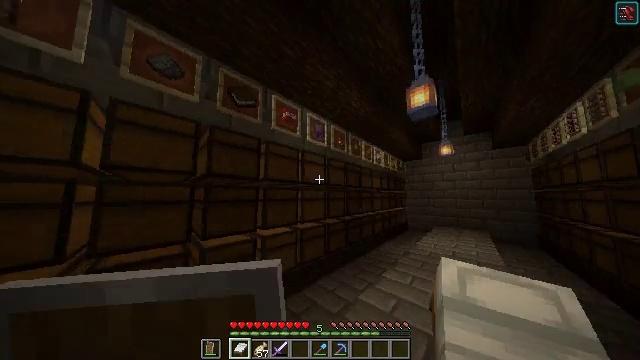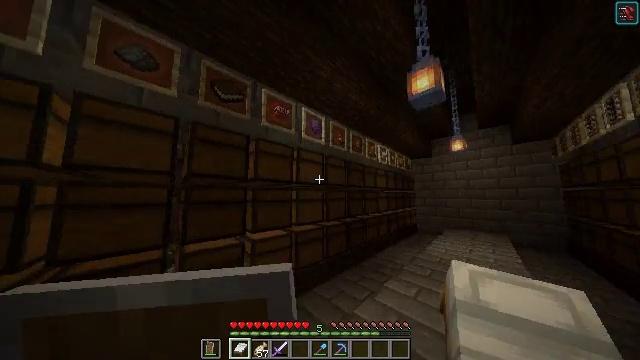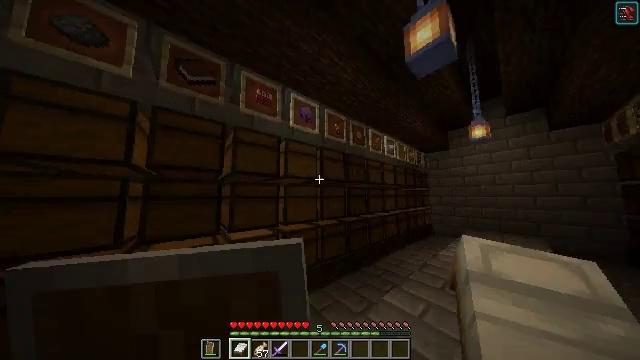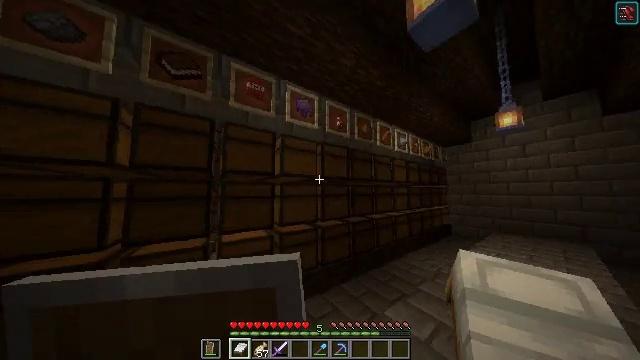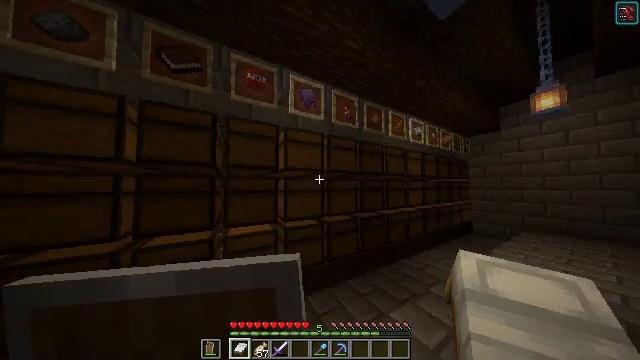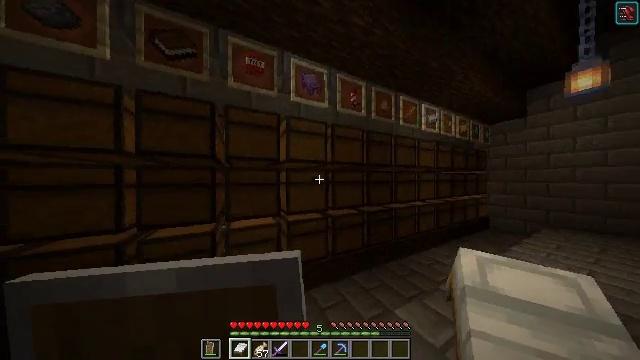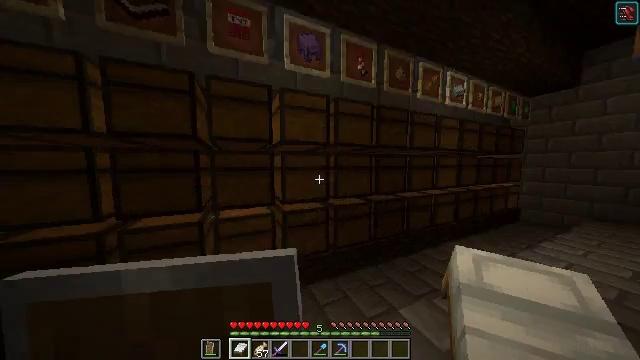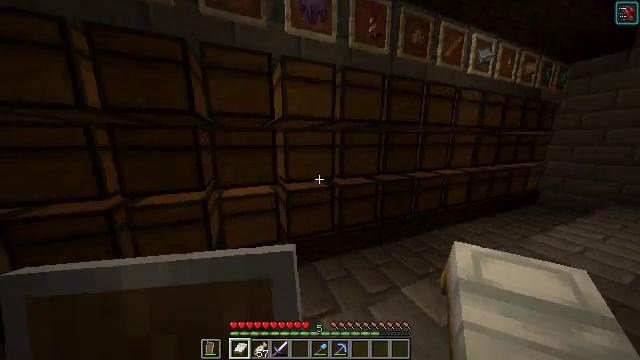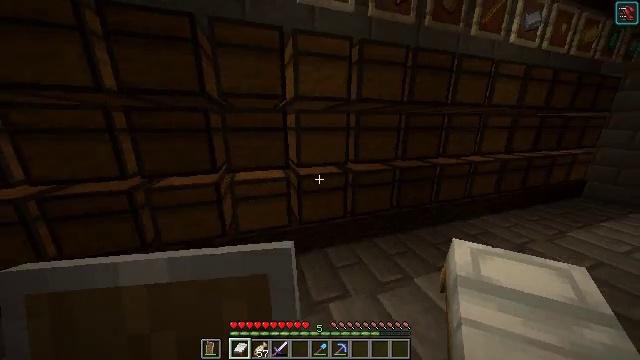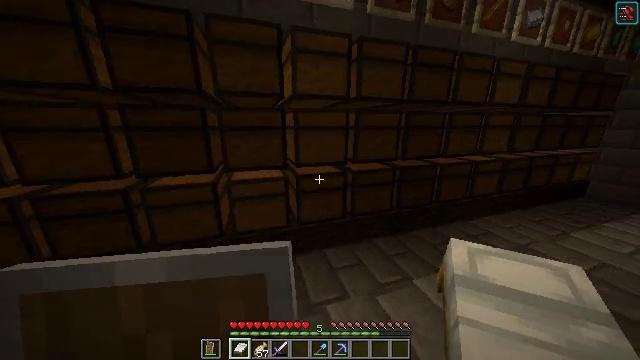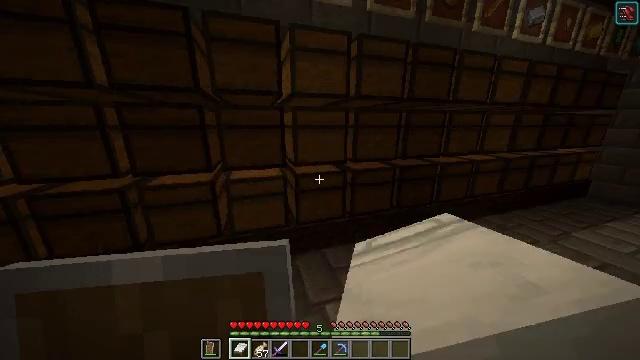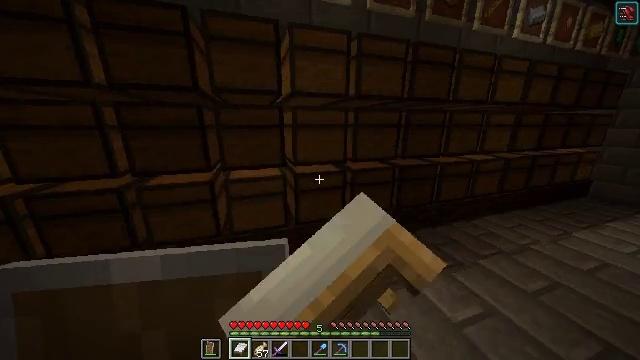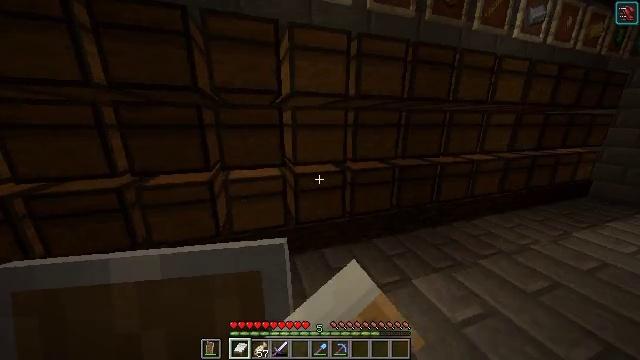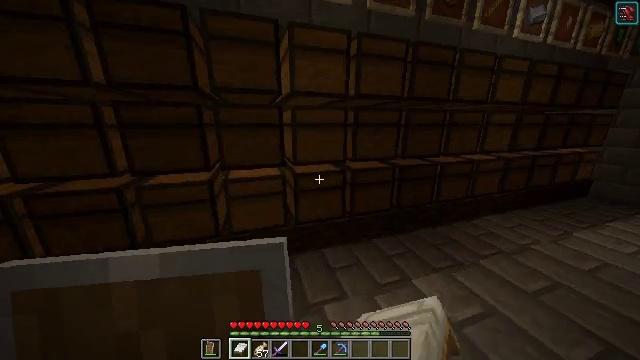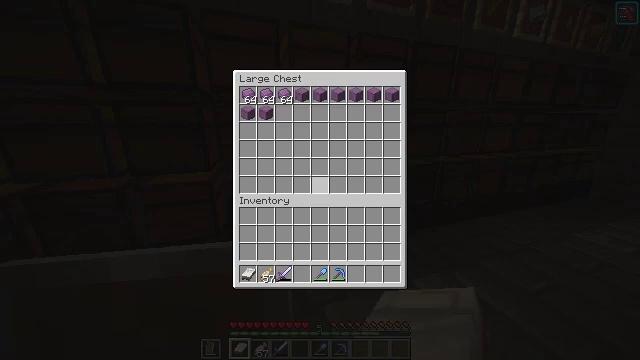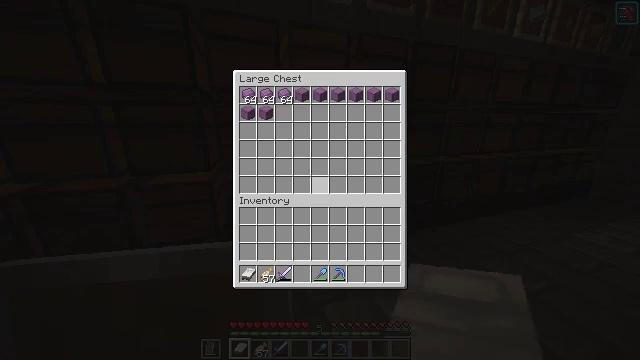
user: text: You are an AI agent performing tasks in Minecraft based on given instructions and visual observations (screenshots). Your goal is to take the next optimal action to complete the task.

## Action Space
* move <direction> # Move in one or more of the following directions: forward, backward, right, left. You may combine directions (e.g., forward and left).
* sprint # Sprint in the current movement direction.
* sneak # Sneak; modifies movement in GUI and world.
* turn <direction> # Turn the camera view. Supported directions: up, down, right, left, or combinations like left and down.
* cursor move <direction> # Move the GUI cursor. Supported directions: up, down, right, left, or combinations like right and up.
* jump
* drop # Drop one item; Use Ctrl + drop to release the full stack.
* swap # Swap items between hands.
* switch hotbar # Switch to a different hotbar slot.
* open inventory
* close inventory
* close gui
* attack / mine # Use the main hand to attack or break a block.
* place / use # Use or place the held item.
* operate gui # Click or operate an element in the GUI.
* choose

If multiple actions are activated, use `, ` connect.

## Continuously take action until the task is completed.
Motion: motion action
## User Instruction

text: Assemble a shulker box on the crafting table.
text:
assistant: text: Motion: move forward and move right, turn left
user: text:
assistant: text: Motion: move forward and move right, turn left
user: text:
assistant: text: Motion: move forward and move right, turn left
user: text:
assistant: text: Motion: turn left and down
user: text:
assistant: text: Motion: turn left and down
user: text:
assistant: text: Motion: turn left and down
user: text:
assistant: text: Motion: turn left and down
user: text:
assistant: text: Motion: turn left and down
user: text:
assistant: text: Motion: use / place
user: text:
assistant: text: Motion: use / place
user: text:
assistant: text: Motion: use / place
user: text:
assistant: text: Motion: no_op
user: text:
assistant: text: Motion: no_op
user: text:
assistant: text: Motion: open gui
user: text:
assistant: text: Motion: no_op
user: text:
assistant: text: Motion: sneak
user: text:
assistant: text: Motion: sneak, cursor move left and up
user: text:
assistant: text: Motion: sneak, cursor move left and up
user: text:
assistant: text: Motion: sneak, cursor move left and up
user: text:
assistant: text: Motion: sneak, cursor move left and up
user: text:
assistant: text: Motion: sneak, cursor move right and up
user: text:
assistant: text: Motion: sneak, cursor move right
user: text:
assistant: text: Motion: sneak, cursor move right
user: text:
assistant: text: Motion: sneak
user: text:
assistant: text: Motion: sneak
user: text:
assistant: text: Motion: sneak
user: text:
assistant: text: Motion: sneak, choose
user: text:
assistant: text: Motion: sneak, choose
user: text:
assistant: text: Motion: sneak, cursor move right
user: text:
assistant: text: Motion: sneak, choose